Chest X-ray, PA view. Patient: 57 years old, sex F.
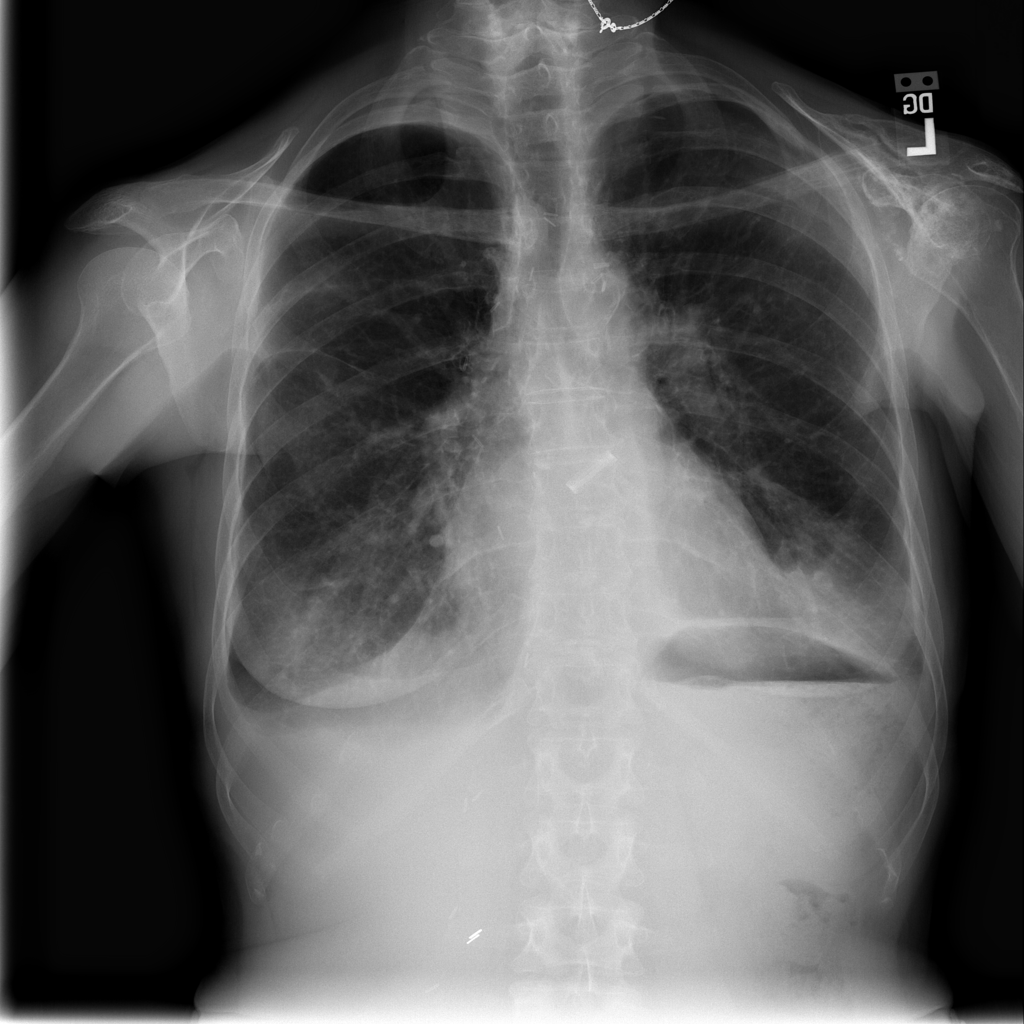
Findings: Fibrosis